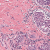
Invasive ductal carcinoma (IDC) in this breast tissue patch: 1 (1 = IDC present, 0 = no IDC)